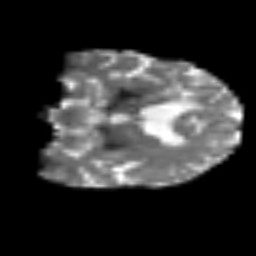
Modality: T2w
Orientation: coronal
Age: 54
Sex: female
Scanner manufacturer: siemens
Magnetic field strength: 3 T
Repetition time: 3.2 s
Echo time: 0.081 s